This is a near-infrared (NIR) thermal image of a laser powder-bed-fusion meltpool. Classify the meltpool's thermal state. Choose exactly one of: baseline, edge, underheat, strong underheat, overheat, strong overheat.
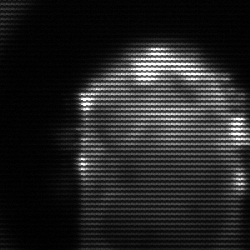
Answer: baseline